Question: I need to create 2D array similar to figure below using coefficients of details of a wavelet transform.
I am trying for more than 2 weeks to find how I can do it.

This plot represents coefficients of details of a wavelet transformation at different levels (1, 2, 3,4 and 5).The coefficients of details (cA5,cD5,cD4,cD3,cD2,cD1=coeffs) are a 1D array and each has different size. I want to create 2D array similar to the image using the wavelet coefficients how I can do that?
'''
coeffs = wavedec(data, 'sym5', level=5)
cA5,cD5,cD4,cD3,cD2,cD1=coeffs
for i, ci in enumerate(coeffs):
plt.imshow(ci.reshape(1, -1), extent=[0, 2000, i + 0.5, i + 1.5], cmap='inferno', aspect='auto', interpolation='nearest')
plt.ylim(0.5, len(coeffs) + 0.5)
plt.yticks(range(1, len(coeffs) + 1), ['cA5', 'cD5', 'cD4', 'cD3', 'cD2', 'cD1'])
plt.show()
'''
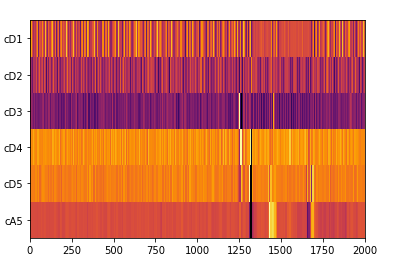
Answer: The answer is easier than you might have thought.
Simply take out 'plt.show()' from your 'for' loop:
'''
import pywt
import numpy as np
import matplotlib.pyplot as plt
data=np.random.rand(4000)
coeffs = pywt.wavedec(data, 'sym5', level=5)
cA5,cD5,cD4,cD3,cD2,cD1=coeffs
for i, ci in enumerate(coeffs):
plt.imshow(ci.reshape(1, -1), extent=[0, 2000, i + 0.5, i + 1.5], cmap='inferno', aspect='auto', interpolation='nearest')
plt.ylim(0.5, len(coeffs) + 0.5)
plt.yticks(range(1, len(coeffs) + 1), ['cA5', 'cD5', 'cD4', 'cD3', 'cD2', 'cD1'])
plt.show()
'''
This will allow you to update your figure:
<URL>
---
If you leave 'plt.show()' in the loop, it will provide individual plots for each coefficient such as the one below:
<URL>
Citing this <URL>:
> One thing to be aware of: the plt.show() command should be used only
once per Python session, and is most often seen at the very end of the
script. Multiple show() commands can lead to unpredictable
backend-dependent behavior, and should mostly be avoided.